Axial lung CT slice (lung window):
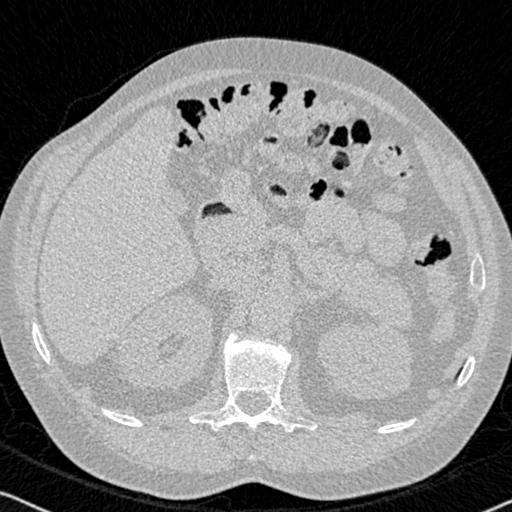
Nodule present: no